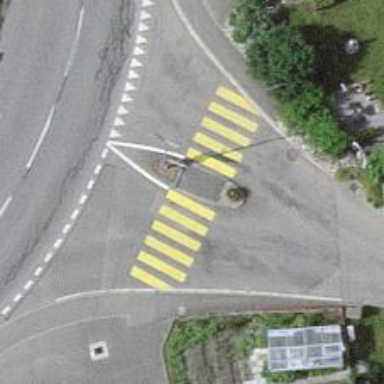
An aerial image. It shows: Uncontrolled zebra crossing on the road.